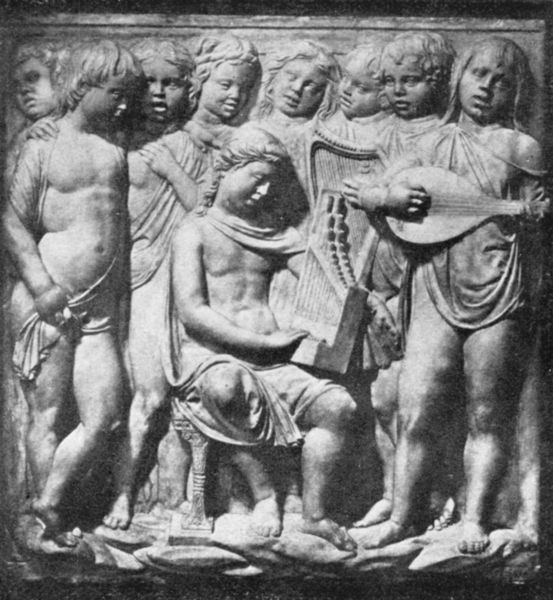
Titel: Cantoria
Künstler: Luca della Robbia
Institution: Florenz, Museo dell´Opera del Duomo
Schlagwörter: körper, mann, nackt, mädchen, sitzen, männer, nacht, stehen, stein, tücher, gitarre, musik, musiker, locken, kinder, engel, skulptur, relief, jungen, knaben, halbnackt, plastik, junge, flöte, orgel, sarg, singen, dicht, laute, mandoline, harfe, putten, leier, putti, panflöte, orgelpfeifen, halbrelief, mädechen, orgelspieler, zitta, gitarreninstrument